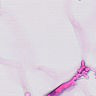
Metastatic tissue present: no